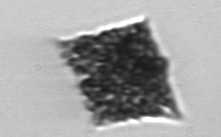
Label: Dictyocha